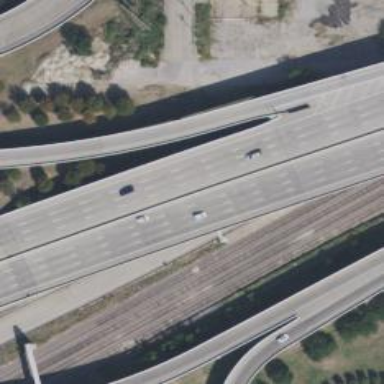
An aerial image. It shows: Motorway.